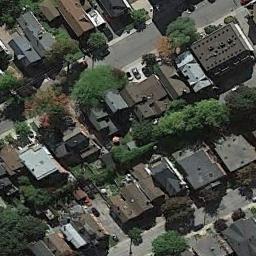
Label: medium_residential